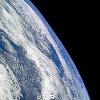
Label: cloud